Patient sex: F
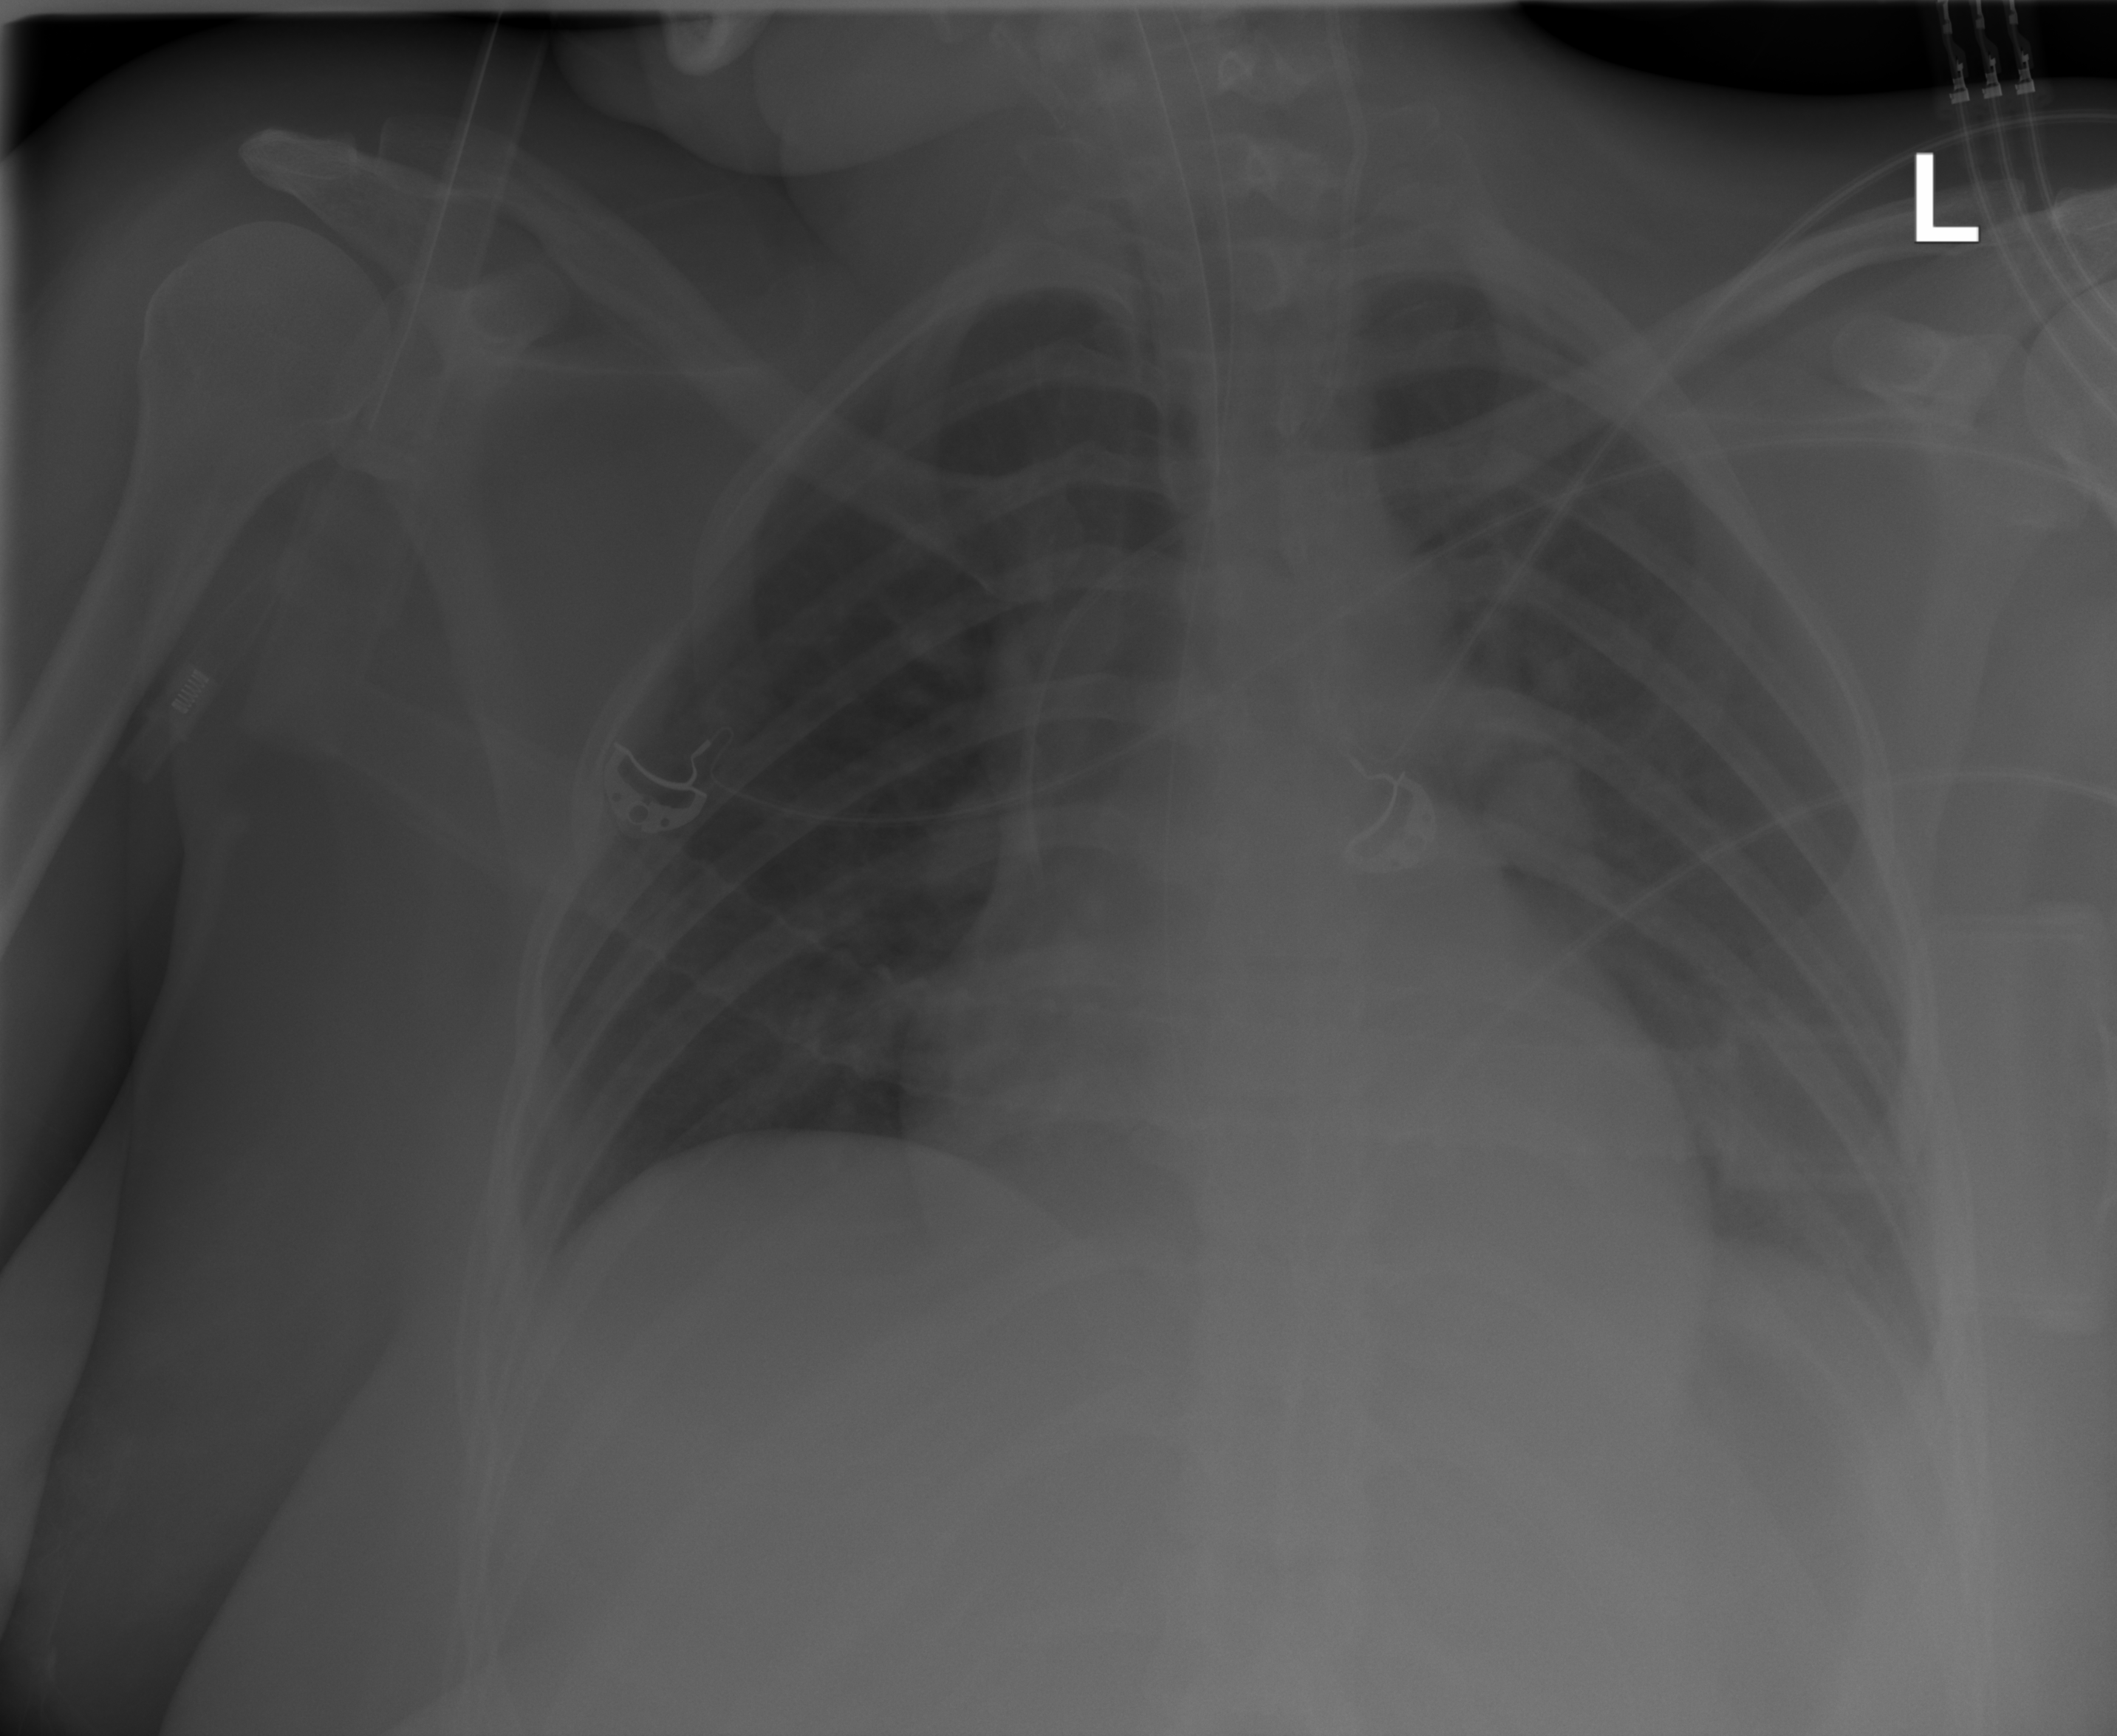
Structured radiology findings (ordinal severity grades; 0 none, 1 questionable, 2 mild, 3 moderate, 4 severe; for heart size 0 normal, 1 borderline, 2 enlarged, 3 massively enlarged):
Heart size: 0
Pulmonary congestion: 0
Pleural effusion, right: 1
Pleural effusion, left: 1
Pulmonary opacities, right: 0
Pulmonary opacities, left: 0
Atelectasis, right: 2
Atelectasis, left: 0